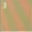
Piece: xx